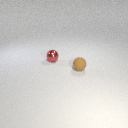
small brown rubber sphere to the right of small red metal sphere